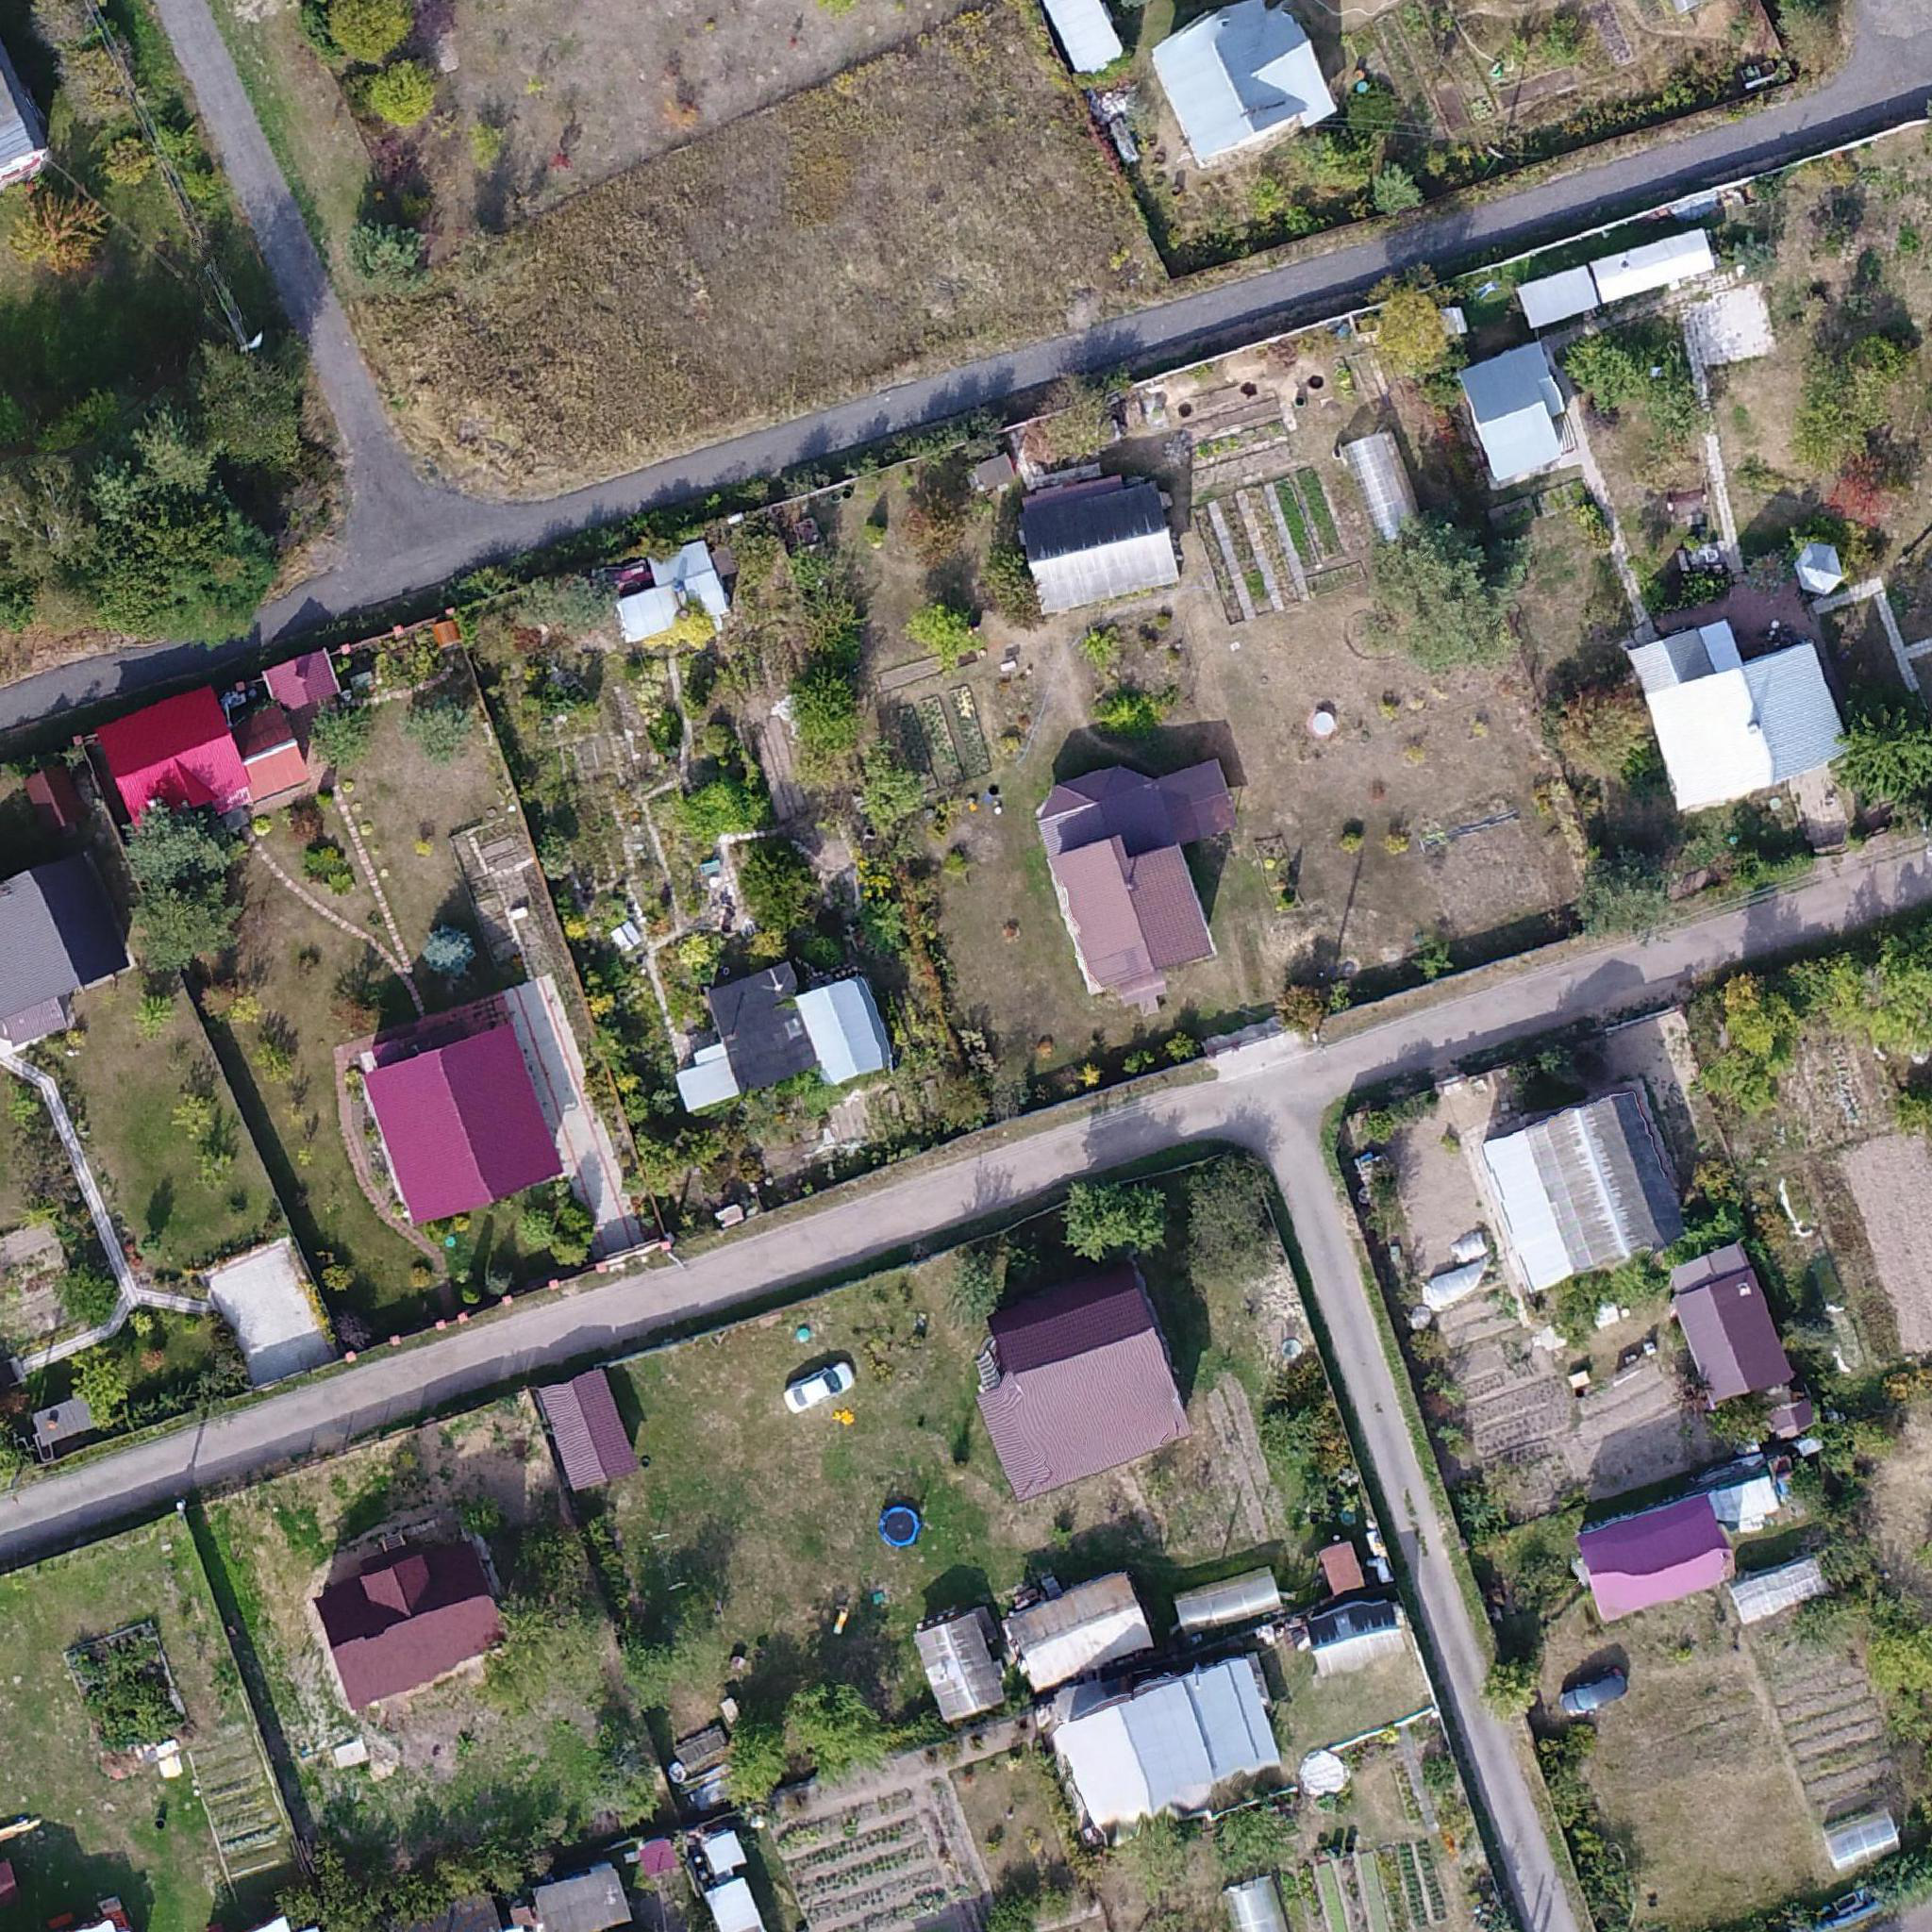
Biome: Sarmatic mixed forests